Question: Is there a way to fade elements (at least just text) in and out going left to right or vice-versa using only CSS?
Here is an example of what I mean:

Actually, if it requires jQuery, I'll accept that too, just as a second priority.
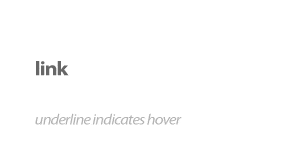
Answer: Yes, you can do it with CSS3 animations (<URL>.
Here's a simple <URL>.
HTML:
'''
.text {
position:relative;
line-height:2em;
overflow:hidden;
}
.fadingEffect {
position:absolute;
top:0; bottom:0; right:0;
width:100%;
background:white;
-moz-animation: showHide 5s ease-in alternate infinite; /* Firefox */
-webkit-animation: showHide 5s ease-in alternate infinite; /* Safari and Chrome */
-ms-animation: showHide 5s ease-in alternate infinite; /* IE10 */
-o-animation: showHide 5s ease-in alternate infinite; /* Opera */
animation: showHide 5s ease-in alternate infinite;
}
@-webkit-keyframes showHide { /* Chrome, Safari */
0% {width:100%}
40% {width:0%}
60% {width:0%;}
100% {width:100%;}
}
@-moz-keyframes showHide { /* FF */
0% {width:100%}
40% {width:0%}
60% {width:0%;}
100% {width:100%;}
}
@-ms-keyframes showHide { /* IE10 */
0% {width:100%}
40% {width:0%}
60% {width:0%;}
100% {width:100%;}
}
@-o-keyframes showHide { /* Opera */
0% {width:100%}
40% {width:0%}
60% {width:0%;}
100% {width:100%;}
}
@keyframes showHide {
0% {width:100%}
40% {width:0%}
60% {width:0%;}
100% {width:100%;}
}
'''
'''
<div class="text">
There is some text here!
<div class="fadingEffect"></div>
</div>
'''
CSS:
As you can see, there's a sharp contrast on the borders. If you use an image gradient instead of a pure white background it will render better.
Then, you can use a jQuery fallback for IE9 and below.